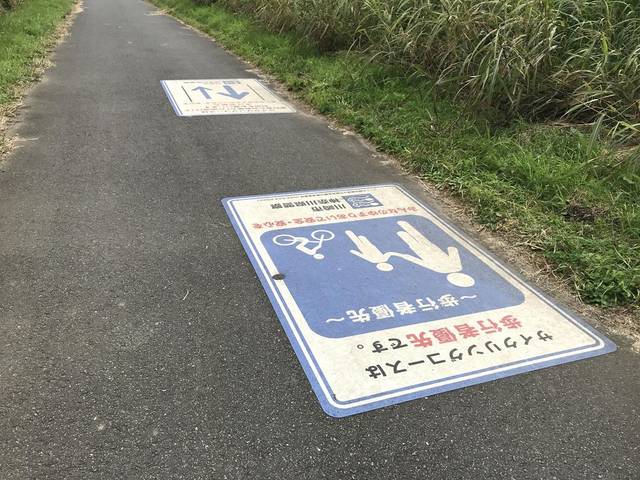
Region: Japan
Coordinates: 35.642, 139.525